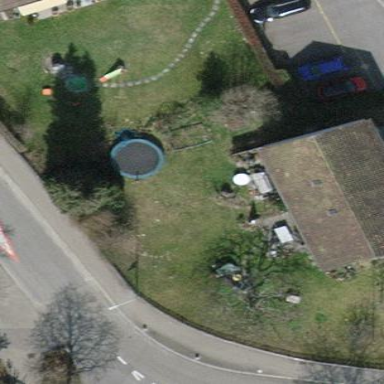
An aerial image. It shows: Semi-detached house.